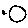
Label: moon